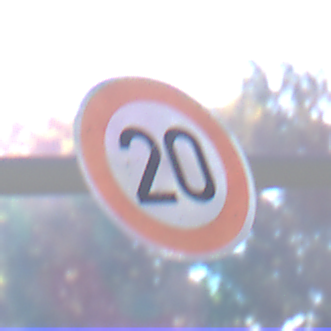
Verkehrszeichen: Geschwindigkeit20
Umgebung: Outdoor, Suburban
Tageszeit: MorningAfternoon
Wetter: PartlyCloudy
Licht: Natural
Jahreszeit: NotSpecified
Kontrast: HighContrast